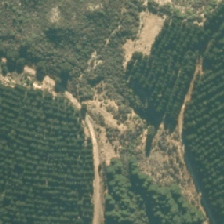
Land cover: low_producing_grassland